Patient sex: M
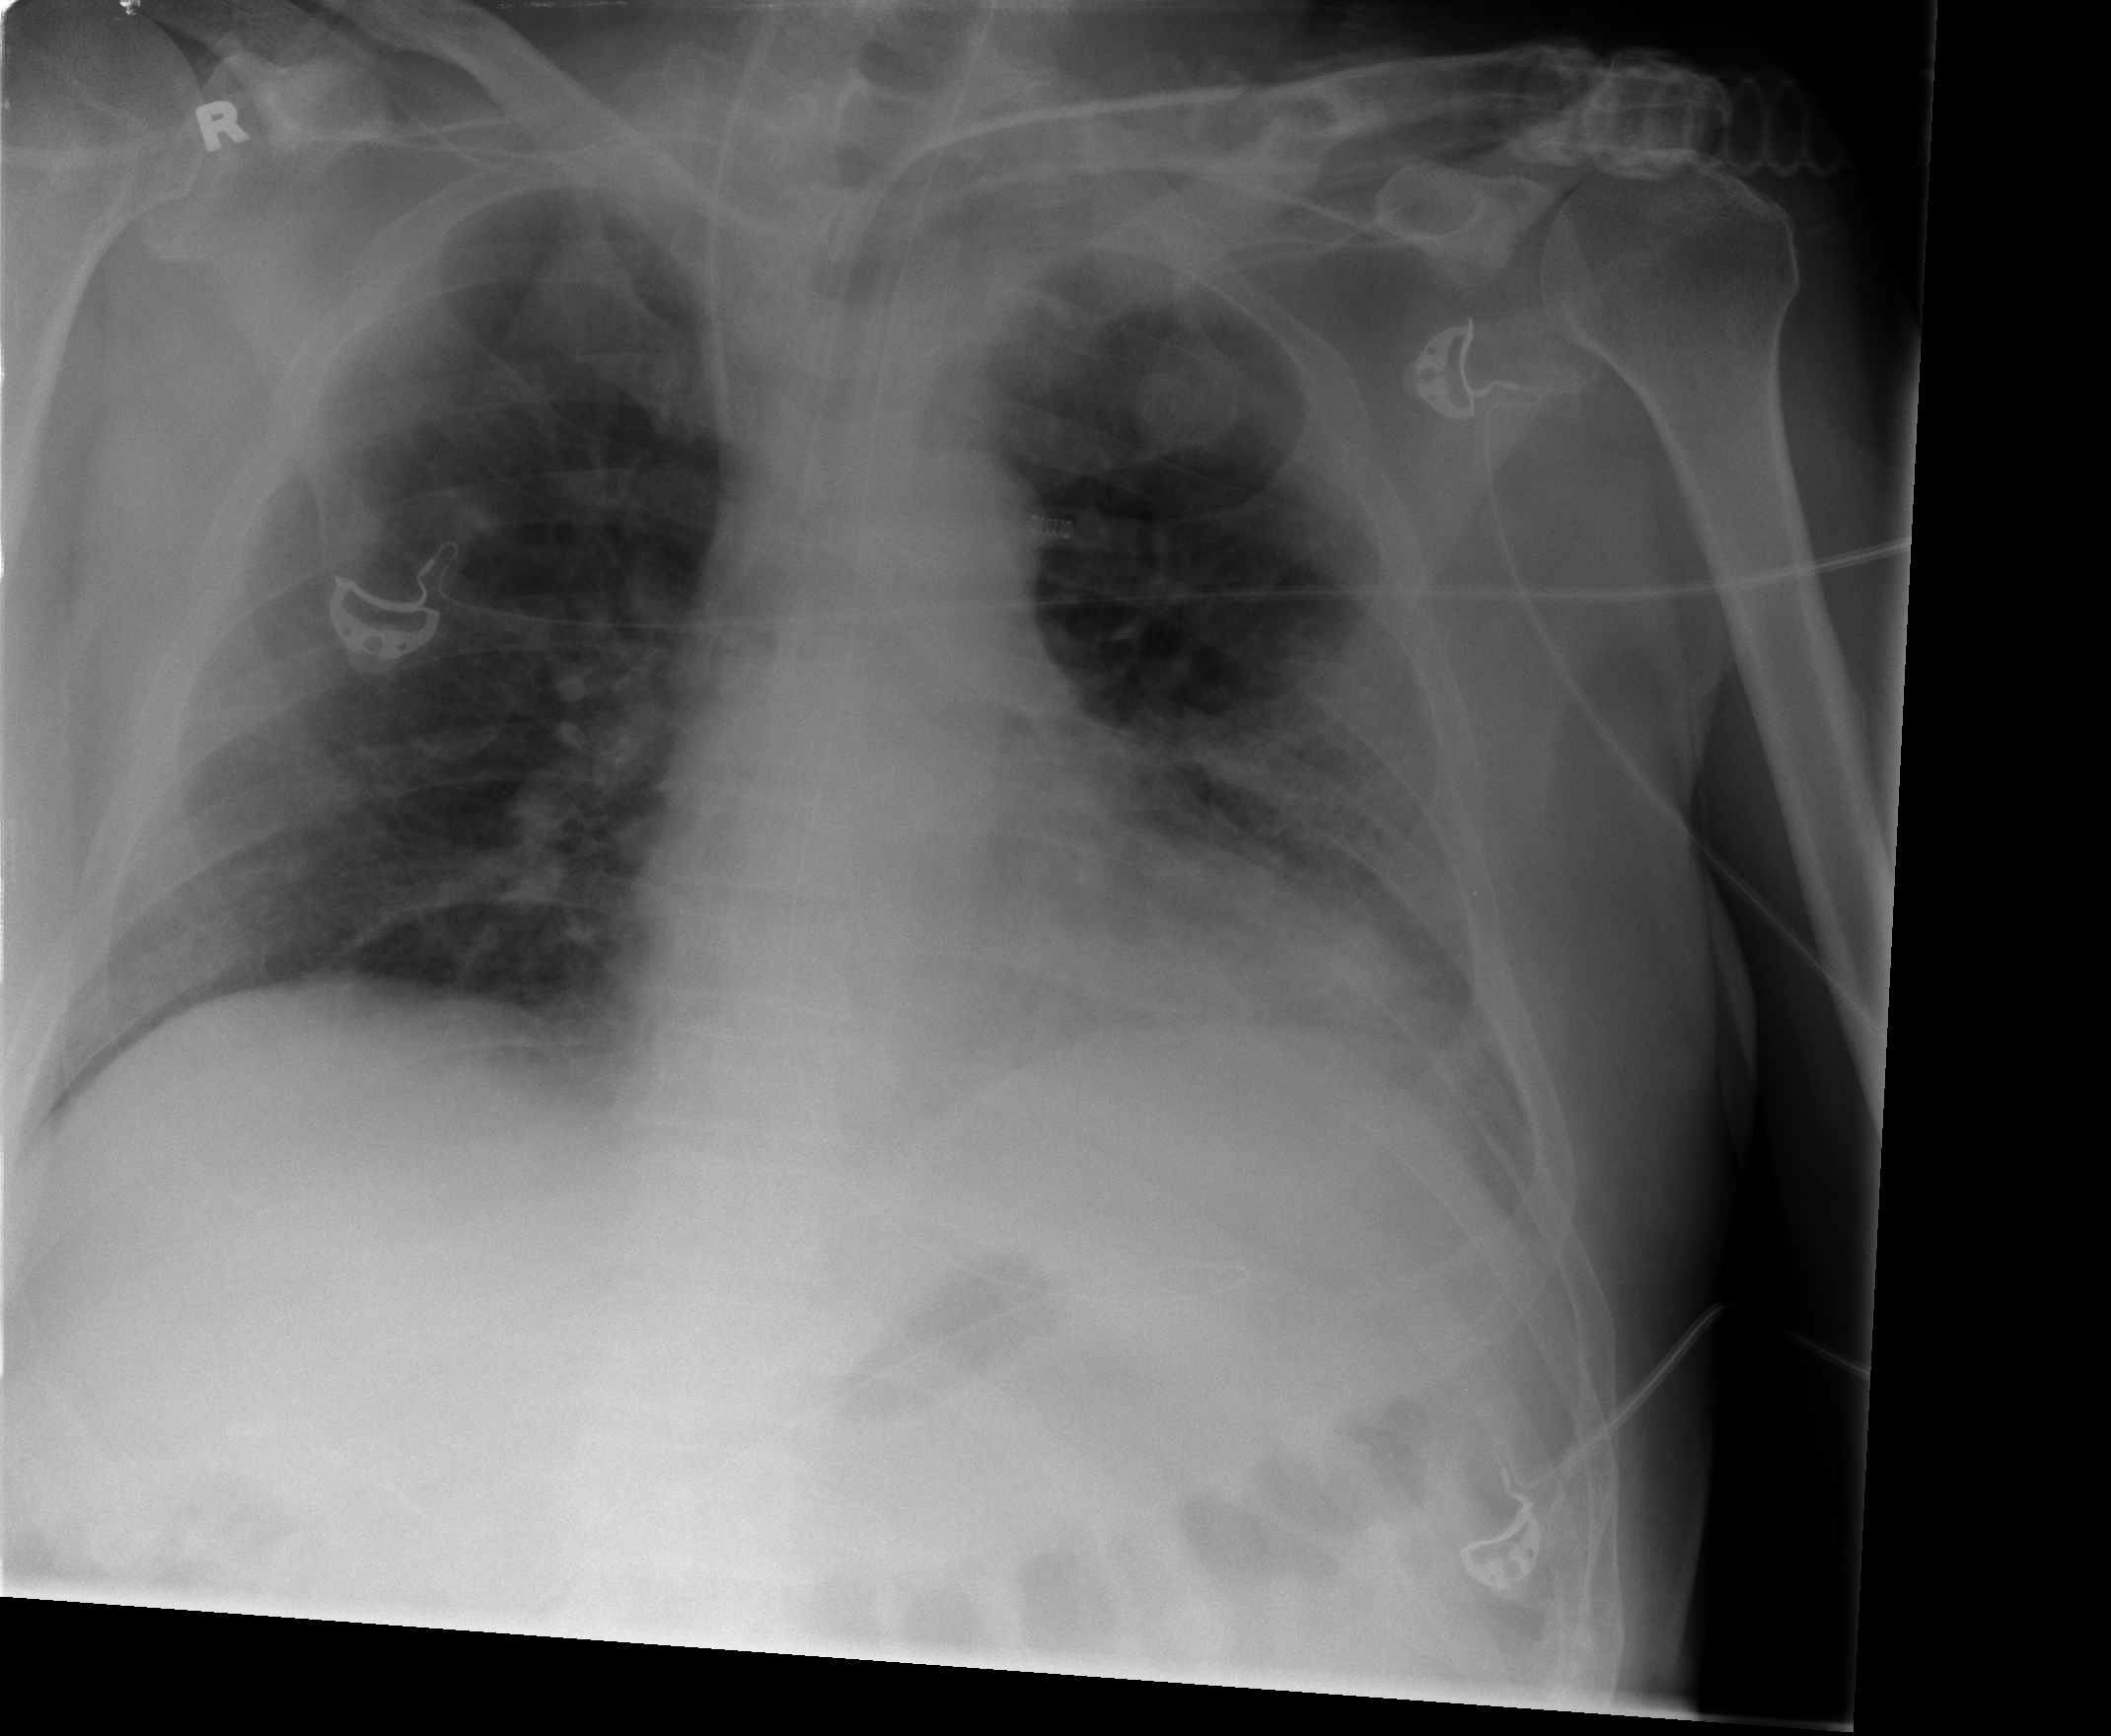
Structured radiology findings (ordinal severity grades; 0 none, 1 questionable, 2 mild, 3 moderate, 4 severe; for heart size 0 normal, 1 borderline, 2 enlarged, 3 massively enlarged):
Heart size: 2
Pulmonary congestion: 2
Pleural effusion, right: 0
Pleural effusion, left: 2
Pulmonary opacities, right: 0
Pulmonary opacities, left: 2
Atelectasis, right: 2
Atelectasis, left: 2